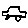
Label: car